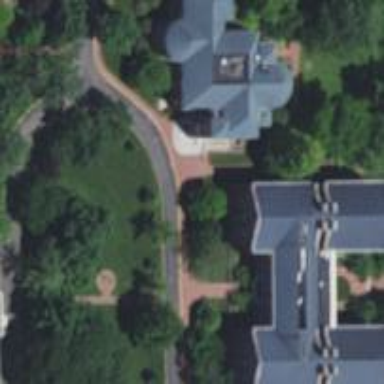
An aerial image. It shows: College building.